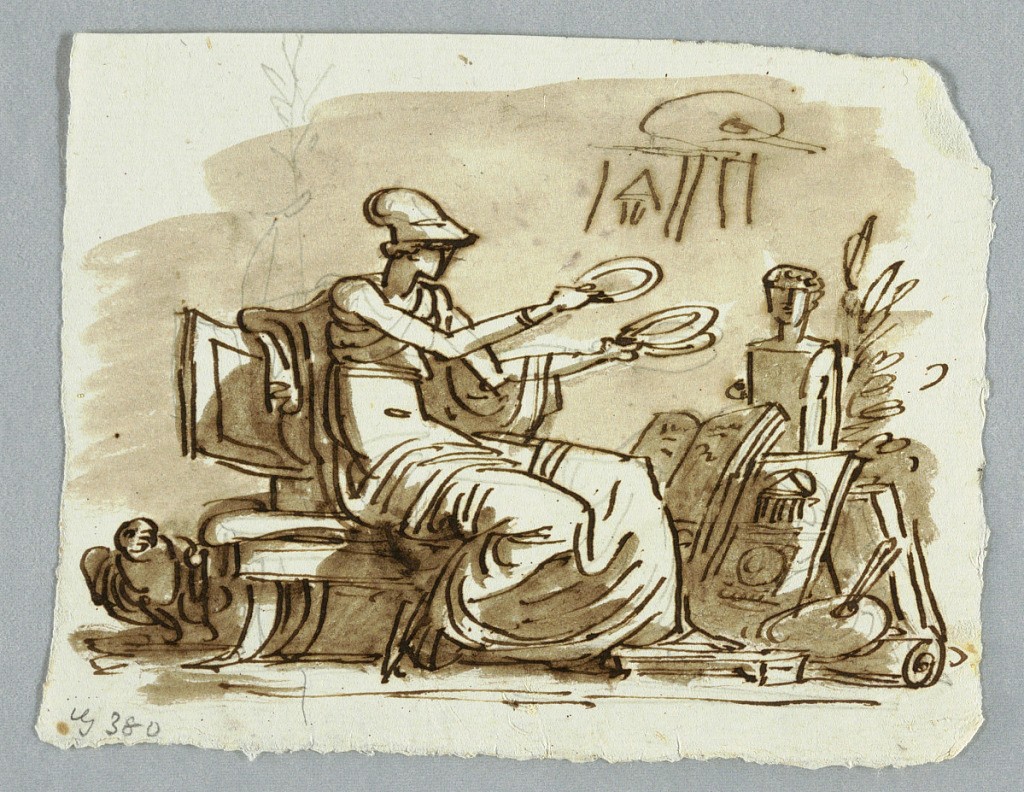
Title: Drawing
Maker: Felice Giani, Italian, 1758–1823
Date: About 1810
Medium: Pencil. Pen, ink. Bistre wash. Paper
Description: Seated upon a chair and wearing a helmet, the goddess holds three wreaths in her hands and is turned toward right, where a herma, objects referring to the Arts, and an opened book are shown. The owl is at left beside the chair. The palette and parts of the books are sketched once more, top right. The preparatory sketch provided for a raised, right arm holding an olive branch.